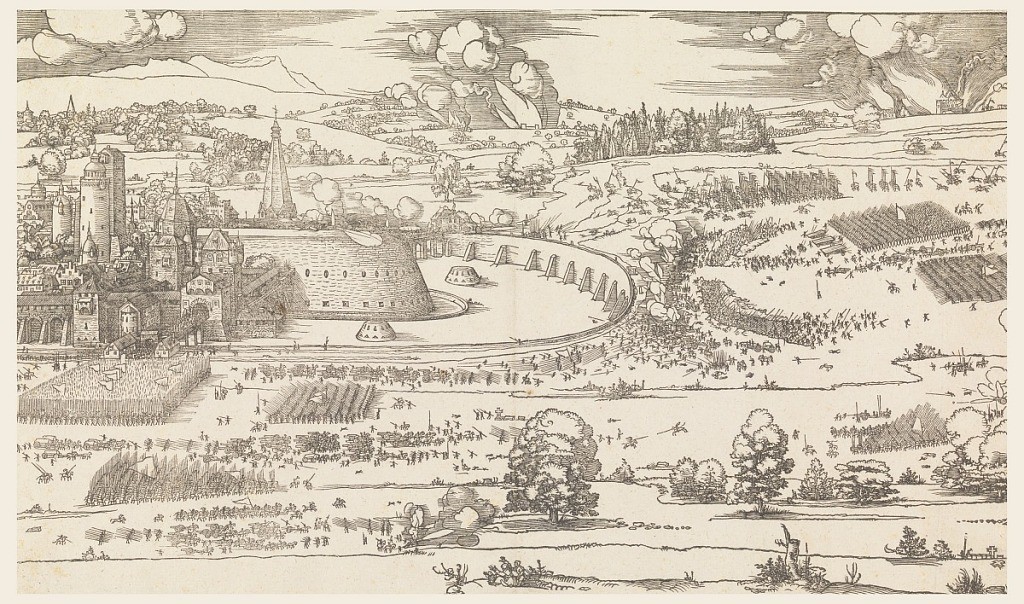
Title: Siege of a City (Part 1)
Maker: Albrecht Dürer, German, 1471–1528
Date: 1527
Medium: Woodcut on paper
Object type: Print
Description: Pictured to the left of Siege of a City (Part 2), Part 1 depicts the city on the left with a prominent citadel and encircled by a wall. The landscape is dotted with vegetation and other buildings on fire. The attacking army surrounds the wall.